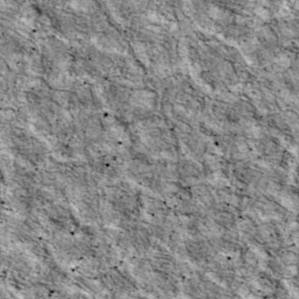
Label: non_frost